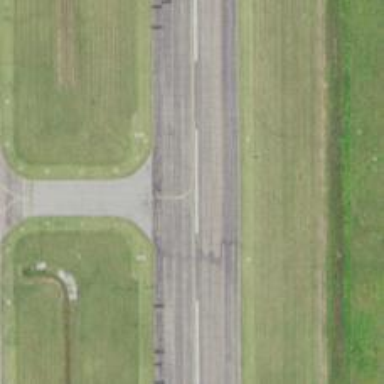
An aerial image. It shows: Asphalt runway at the airport.